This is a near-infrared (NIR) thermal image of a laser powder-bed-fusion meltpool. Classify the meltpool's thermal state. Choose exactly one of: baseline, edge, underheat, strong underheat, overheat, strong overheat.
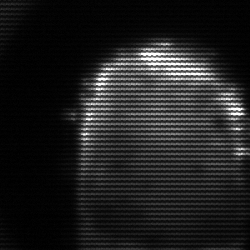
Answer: baseline